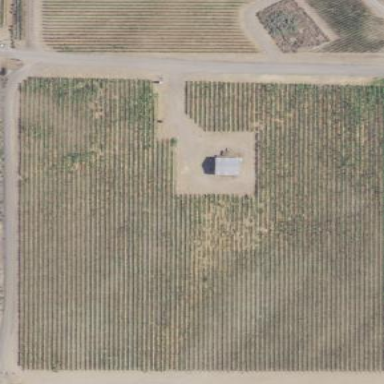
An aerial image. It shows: Vineyard growing grapes.